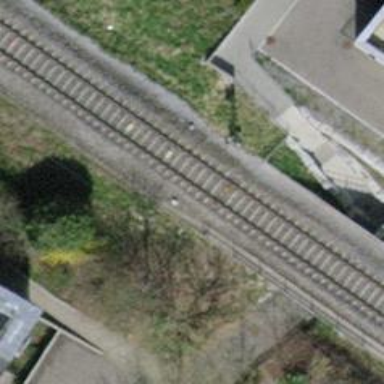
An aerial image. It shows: Railway bridge with electrified tracks and single contact line.